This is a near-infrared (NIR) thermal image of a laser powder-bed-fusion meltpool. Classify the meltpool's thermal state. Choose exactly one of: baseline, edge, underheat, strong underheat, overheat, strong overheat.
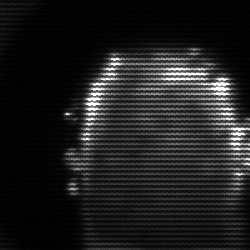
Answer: baseline